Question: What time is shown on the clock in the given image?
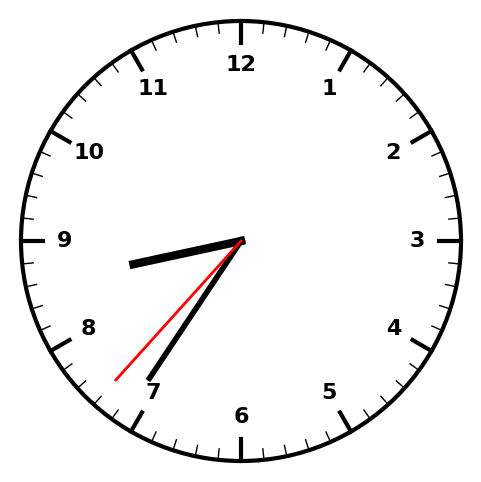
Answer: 08:35:37